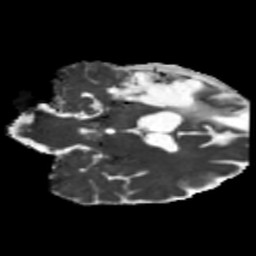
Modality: MD
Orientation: coronal
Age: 49
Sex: male
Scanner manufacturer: siemens
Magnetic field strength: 3 T
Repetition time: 5.25 s
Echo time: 0.08 s